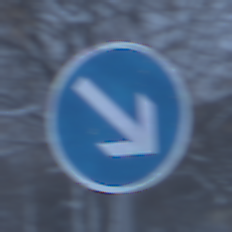
Verkehrszeichen: VorgeschriebeneVorbeifahrtRechts
Umgebung: Outdoor, Nature
Tageszeit: Midday
Wetter: Overcast
Licht: Natural
Jahreszeit: Winter
Kontrast: LowContrast